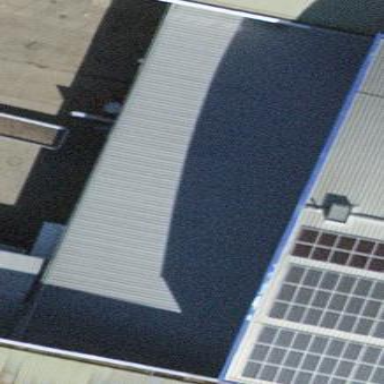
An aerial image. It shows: View of roof of building.